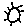
Label: sun